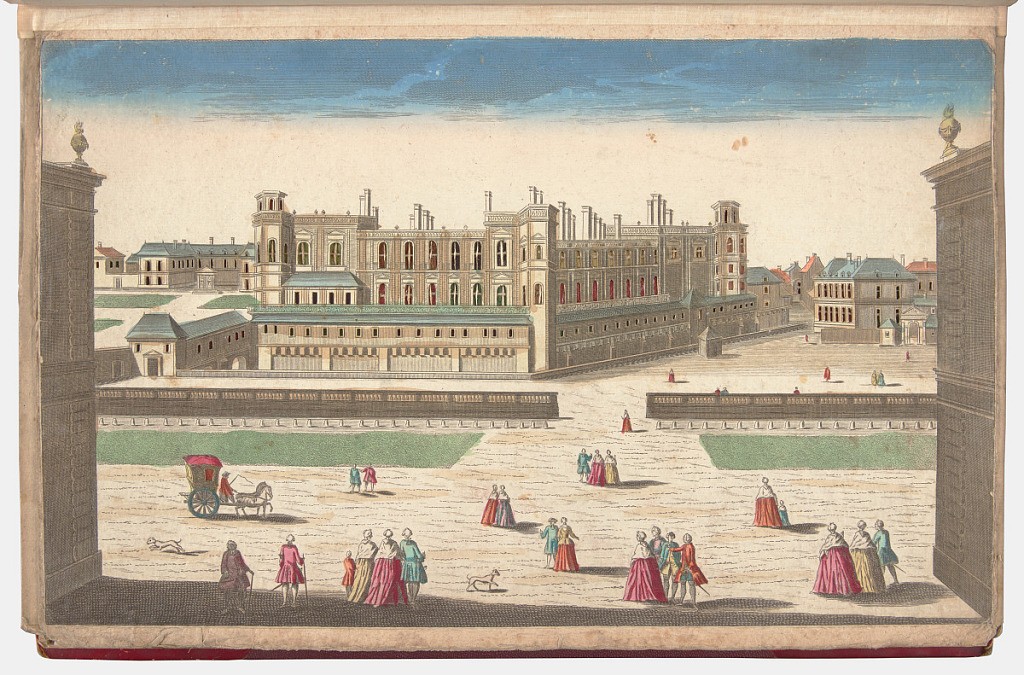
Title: Vue du Chateau de St. Germain en Laye (View of Saint Germain-en-Laye Palace)
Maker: Chez Daumont, active 18th century
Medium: Hand-colored etching on paper; verso: fabric adhered with thread
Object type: Bound print
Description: Perspective view of Saint Germain-en-Laye Palace, with a wall topped by balustrades in front. The rectangular palace sits at center, with smaller structures on either side. The windows are cut out, with thread and colored fabric visible through the openings. Small groupings of figures, two dogs, and a carriage populate the foreground. Two high walls frame the composition, and a blue sky extends across the top margin.

Verso: Patches of colored fabric. Print label: Vue du Chateau de St. Germain en Laye. / a Paris chez Daumont rue St. Martin.